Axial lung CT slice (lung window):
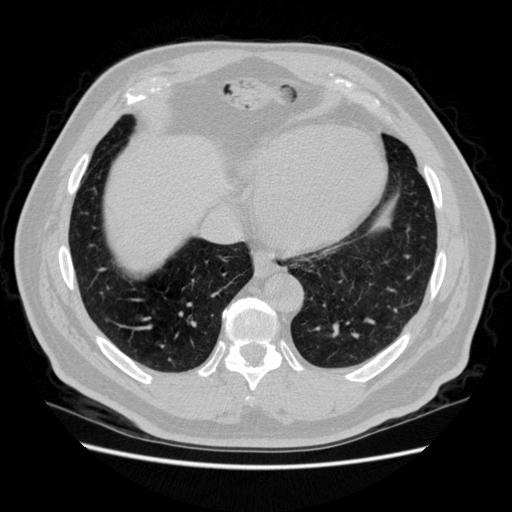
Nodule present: no